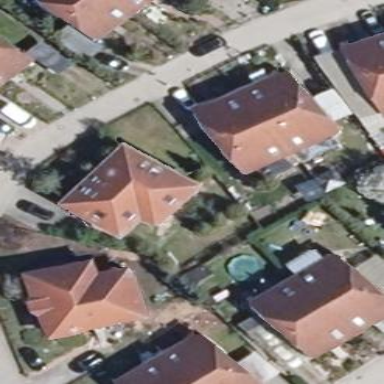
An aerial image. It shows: Detached building.